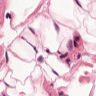
Metastatic tissue present: no